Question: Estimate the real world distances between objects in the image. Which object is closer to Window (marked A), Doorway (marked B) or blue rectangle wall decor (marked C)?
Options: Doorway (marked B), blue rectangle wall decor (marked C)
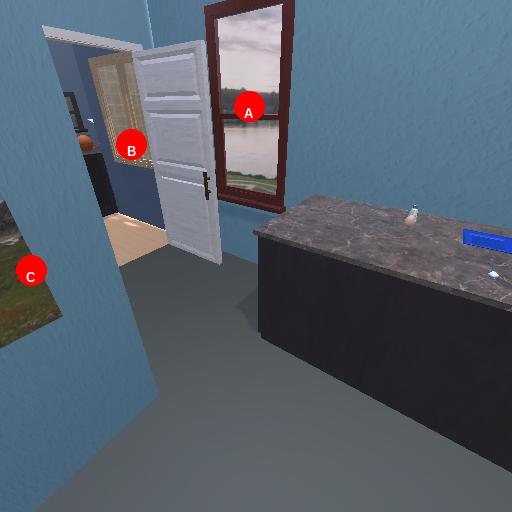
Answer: Doorway (marked B)